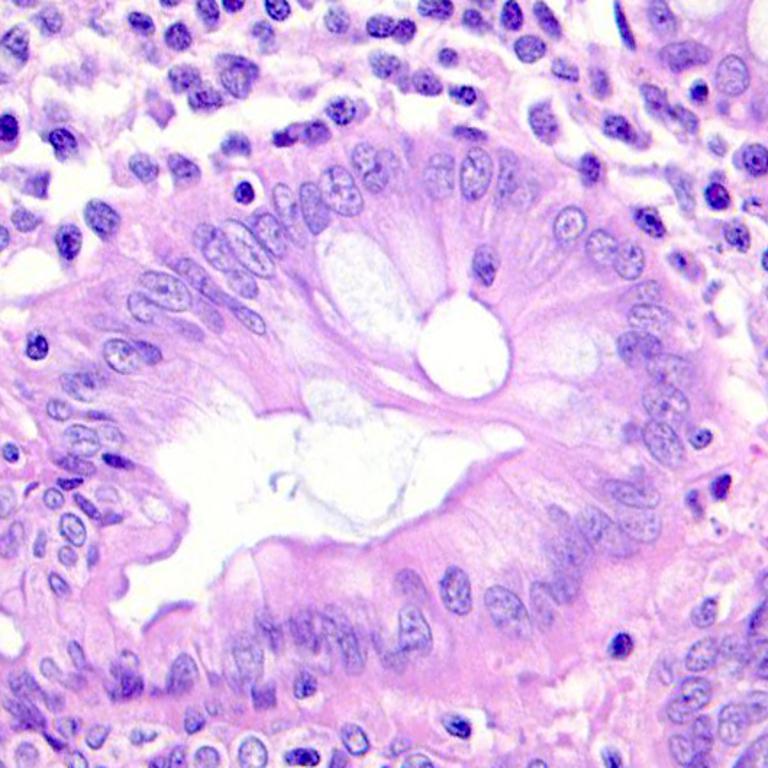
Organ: colon
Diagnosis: benign